Question: My testing link is jcleung.com/m2g-test/
For some reason, the styling I have on my form is working on every browser (inclduing lower versions of IE) except for IE9!
Anybody else have this issue of know a fix?

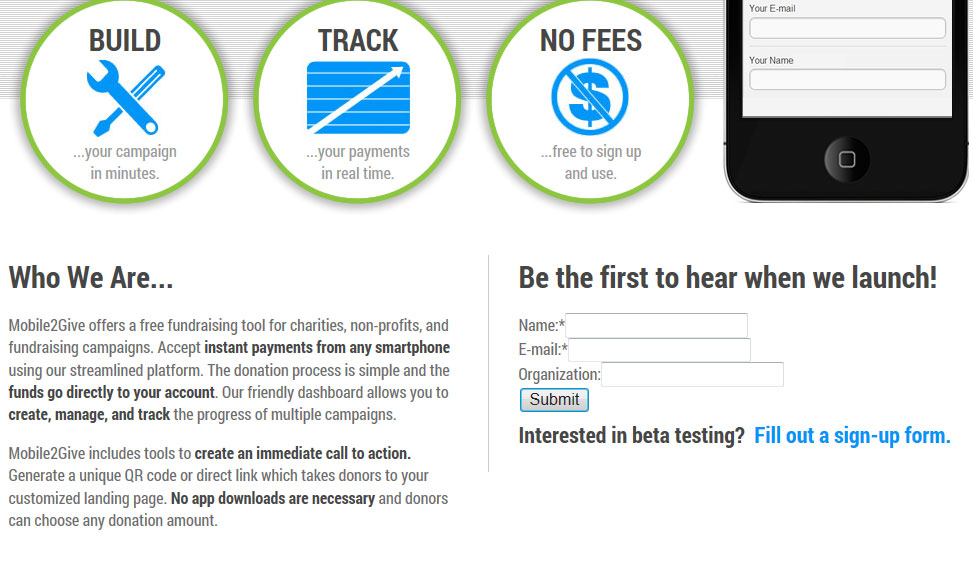
Answer: Firstly, you have some validation errors that may be worth fixing.
Secondly, for some reason the element (on which you target your CSS) doesn't contain all the fields in ie9:

You have your '<form>' wrapped with '<p>' tag and I wonder if that makes it go crazy? Anyway, I'm pretty sure it's a html bug and I'll keep you updated if I find the problem.
EDIT:
Ok, I did some tests and I'm 99.9% sure it's because the form is wrapped with p